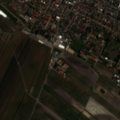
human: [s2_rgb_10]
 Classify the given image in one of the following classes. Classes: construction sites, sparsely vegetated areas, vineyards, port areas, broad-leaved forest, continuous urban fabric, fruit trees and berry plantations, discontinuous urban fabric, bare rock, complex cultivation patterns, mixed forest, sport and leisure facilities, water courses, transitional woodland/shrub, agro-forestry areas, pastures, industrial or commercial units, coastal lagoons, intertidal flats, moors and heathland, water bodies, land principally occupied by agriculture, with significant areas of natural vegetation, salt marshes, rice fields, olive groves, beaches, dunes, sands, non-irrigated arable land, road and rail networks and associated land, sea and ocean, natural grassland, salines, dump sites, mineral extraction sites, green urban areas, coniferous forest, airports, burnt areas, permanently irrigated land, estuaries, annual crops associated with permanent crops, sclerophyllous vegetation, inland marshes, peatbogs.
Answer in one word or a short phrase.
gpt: continuous urban fabric, discontinuous urban fabric, non-irrigated arable land, vineyards